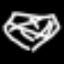
Label: diamond